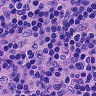
Metastatic tissue present: no